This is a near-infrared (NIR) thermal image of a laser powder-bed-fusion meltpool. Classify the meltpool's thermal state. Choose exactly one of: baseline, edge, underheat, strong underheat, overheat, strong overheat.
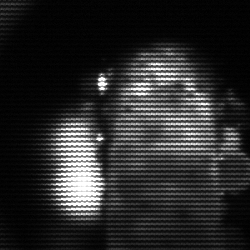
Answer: strong underheat